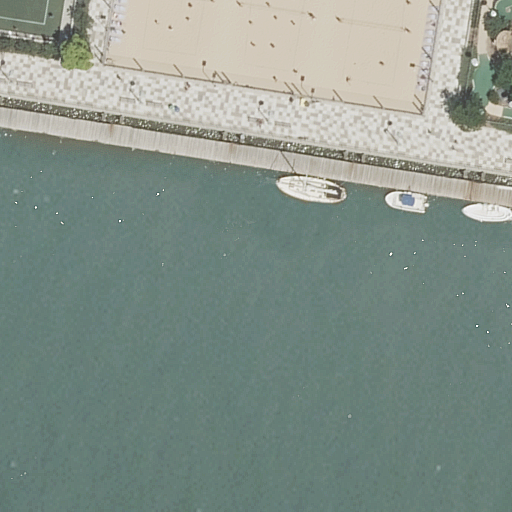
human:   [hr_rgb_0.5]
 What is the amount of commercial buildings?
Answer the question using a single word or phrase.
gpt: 0

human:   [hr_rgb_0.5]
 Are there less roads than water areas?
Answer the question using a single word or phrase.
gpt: no

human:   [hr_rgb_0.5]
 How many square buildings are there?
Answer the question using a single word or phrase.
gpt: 0

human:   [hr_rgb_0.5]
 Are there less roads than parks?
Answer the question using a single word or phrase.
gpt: no

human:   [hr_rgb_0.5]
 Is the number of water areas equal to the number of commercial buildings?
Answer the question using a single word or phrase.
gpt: no

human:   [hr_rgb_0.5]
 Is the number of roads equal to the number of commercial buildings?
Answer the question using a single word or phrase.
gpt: no

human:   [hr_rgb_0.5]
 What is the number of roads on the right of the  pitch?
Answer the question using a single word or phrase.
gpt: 2

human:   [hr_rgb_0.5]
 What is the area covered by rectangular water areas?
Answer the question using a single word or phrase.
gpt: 8015m2

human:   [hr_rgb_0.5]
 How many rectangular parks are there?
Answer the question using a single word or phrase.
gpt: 0

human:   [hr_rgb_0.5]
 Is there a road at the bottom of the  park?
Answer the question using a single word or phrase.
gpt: no

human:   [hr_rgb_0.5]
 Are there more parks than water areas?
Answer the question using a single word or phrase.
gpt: no

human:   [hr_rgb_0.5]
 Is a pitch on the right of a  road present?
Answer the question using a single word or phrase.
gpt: no

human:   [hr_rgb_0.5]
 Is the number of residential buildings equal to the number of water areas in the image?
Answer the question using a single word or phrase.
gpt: no

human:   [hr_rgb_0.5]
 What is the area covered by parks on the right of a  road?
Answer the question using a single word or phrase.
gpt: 5673m2

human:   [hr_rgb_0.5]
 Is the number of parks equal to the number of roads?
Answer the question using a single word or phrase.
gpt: no

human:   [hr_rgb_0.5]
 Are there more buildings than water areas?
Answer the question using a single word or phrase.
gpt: no

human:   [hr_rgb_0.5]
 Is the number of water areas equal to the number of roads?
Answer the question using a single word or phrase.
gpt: no

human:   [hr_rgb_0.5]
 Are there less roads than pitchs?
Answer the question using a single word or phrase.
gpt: no

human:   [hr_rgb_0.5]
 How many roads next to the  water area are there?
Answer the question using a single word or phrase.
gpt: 3

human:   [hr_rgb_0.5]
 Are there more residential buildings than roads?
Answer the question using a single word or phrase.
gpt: no

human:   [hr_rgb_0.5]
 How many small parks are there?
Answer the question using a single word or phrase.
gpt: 0

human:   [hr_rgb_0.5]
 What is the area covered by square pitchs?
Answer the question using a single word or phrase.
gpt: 0m2

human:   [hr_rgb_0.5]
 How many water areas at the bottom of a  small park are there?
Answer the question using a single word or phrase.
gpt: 0

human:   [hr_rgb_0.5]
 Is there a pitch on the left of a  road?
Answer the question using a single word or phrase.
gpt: yes

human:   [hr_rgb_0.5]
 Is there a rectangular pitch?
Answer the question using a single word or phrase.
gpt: yes

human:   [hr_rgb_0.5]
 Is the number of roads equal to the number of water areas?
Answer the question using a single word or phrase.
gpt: no

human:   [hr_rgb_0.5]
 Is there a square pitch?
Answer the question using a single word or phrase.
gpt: no

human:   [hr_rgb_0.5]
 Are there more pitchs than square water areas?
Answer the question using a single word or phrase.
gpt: yes

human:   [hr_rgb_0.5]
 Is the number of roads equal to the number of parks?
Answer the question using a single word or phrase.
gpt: no

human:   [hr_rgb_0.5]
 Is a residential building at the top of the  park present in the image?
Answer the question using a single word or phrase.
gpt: no

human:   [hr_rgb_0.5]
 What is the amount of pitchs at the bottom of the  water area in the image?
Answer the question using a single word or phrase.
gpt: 0

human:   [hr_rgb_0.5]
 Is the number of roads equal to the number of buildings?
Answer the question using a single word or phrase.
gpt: no

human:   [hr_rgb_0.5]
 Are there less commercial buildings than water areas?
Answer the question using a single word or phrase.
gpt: yes

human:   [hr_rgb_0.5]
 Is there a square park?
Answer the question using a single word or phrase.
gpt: no

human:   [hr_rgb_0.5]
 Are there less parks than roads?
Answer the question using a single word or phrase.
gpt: yes

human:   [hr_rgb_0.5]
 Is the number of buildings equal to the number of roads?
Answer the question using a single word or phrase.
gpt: no